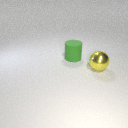
large yellow metal sphere to the right of large green rubber cylinder